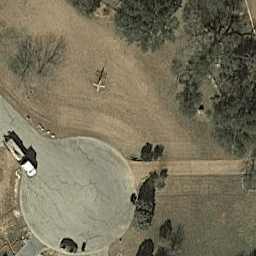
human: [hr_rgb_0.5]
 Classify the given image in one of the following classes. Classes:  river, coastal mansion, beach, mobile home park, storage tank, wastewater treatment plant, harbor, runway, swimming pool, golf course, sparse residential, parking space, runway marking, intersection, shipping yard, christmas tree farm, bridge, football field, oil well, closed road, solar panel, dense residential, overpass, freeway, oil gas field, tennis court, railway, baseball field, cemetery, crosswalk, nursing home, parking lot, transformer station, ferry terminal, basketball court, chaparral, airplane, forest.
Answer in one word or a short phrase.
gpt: closed road